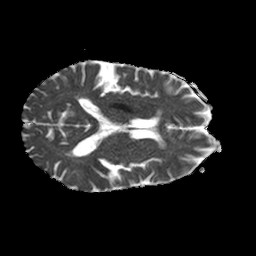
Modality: ADC
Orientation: axial
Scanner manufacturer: philips
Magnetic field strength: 1.5 T
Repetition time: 3.63 s
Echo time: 0.07155 s